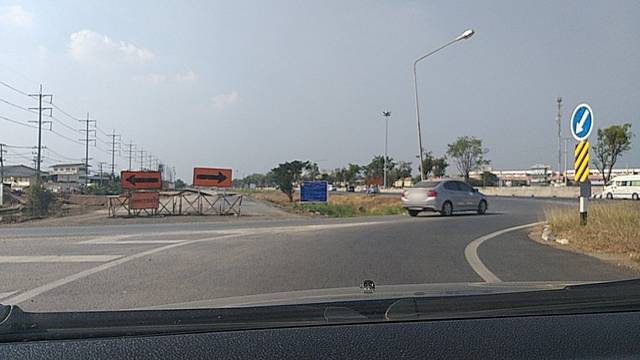
Region: Thailand
Coordinates: 14.392, 100.597